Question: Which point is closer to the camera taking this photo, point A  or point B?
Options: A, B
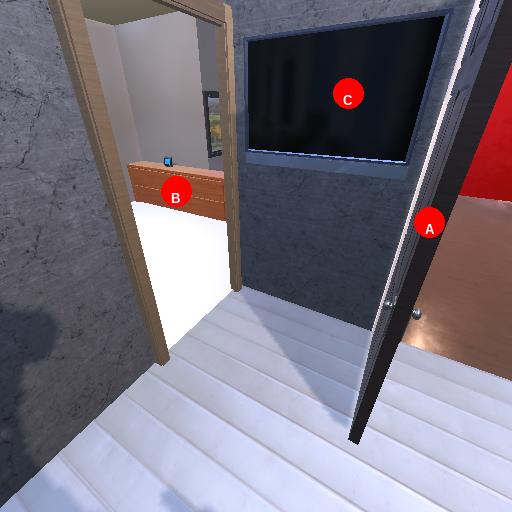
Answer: A